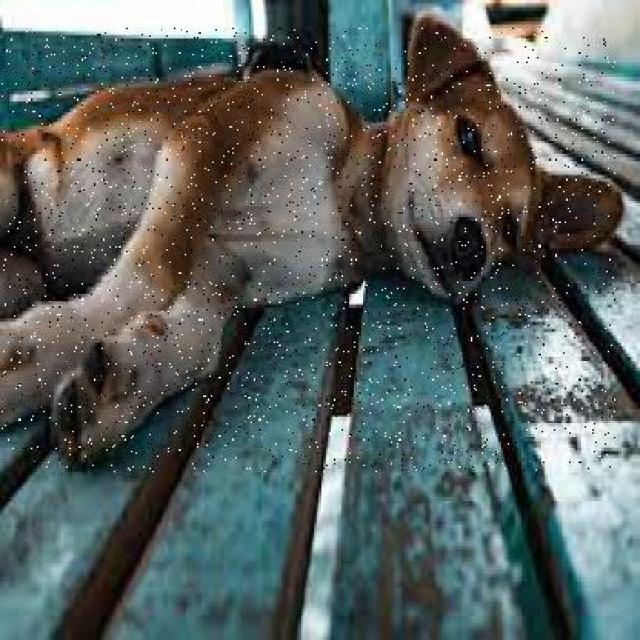
Healthy canine skin — no visible lesions, inflammation, or abnormalities. The skin and coat appear normal.